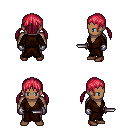
a pixel art fantasy rpg character, male body template, human, dark skin, brown robe, metal pants, ruby red twin-tailed hairstyle, metal gloves, brown shoes, dagger, four views (front, back, left, right), 2x2 character sprite sheet, small pixel art, hard edges, no anti-aliasing